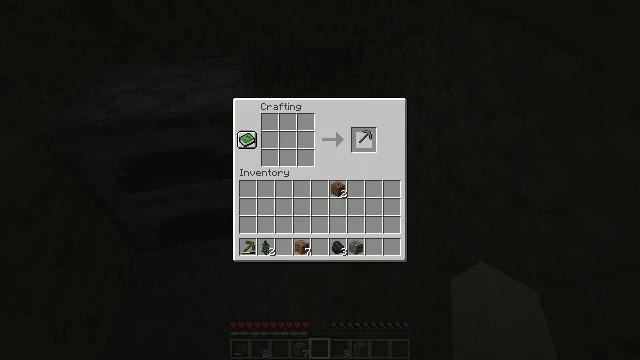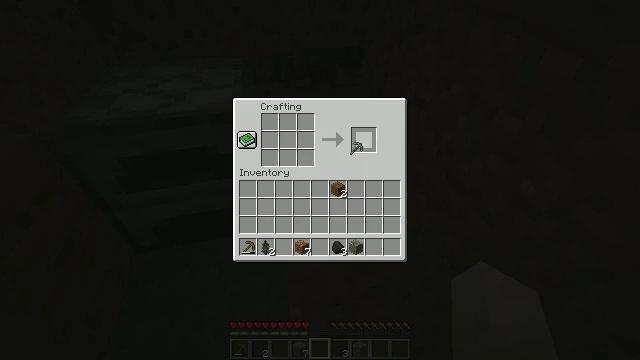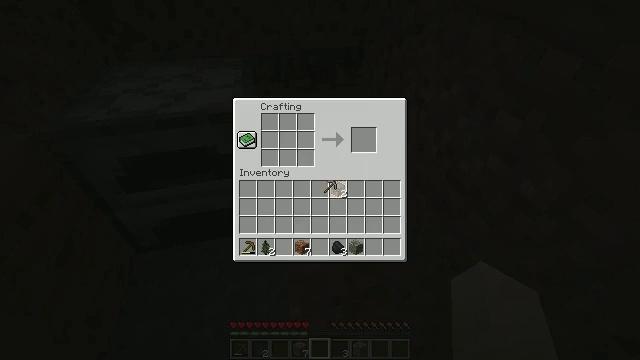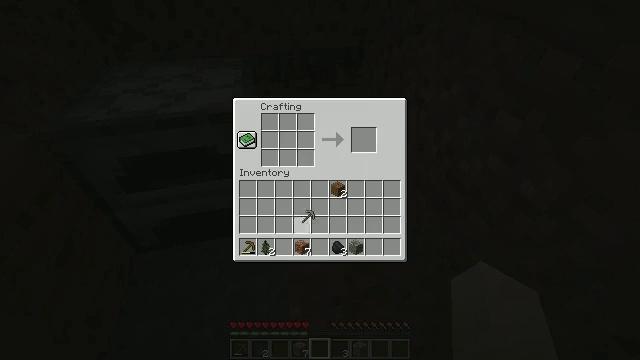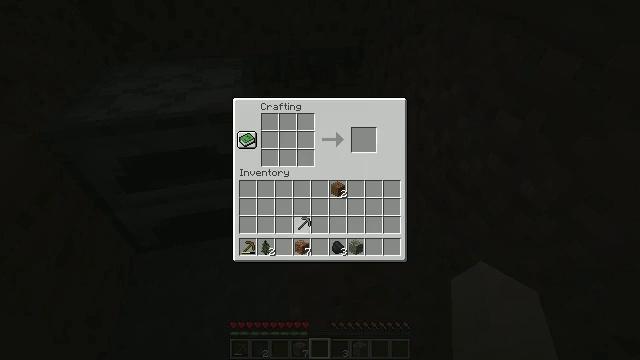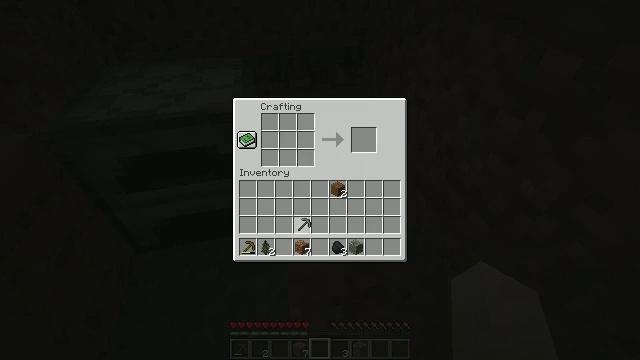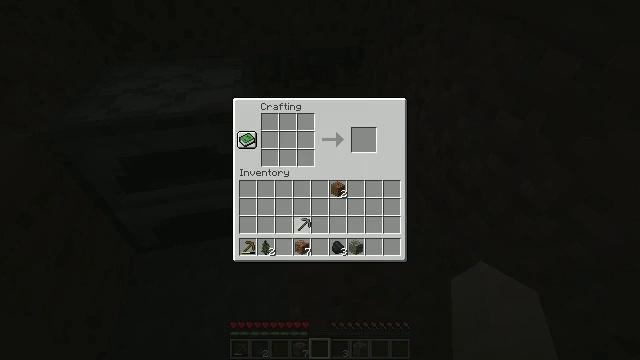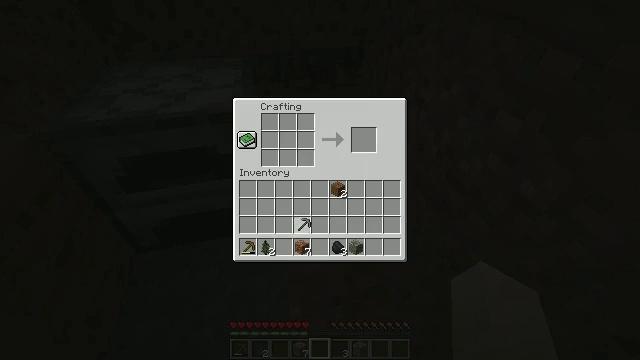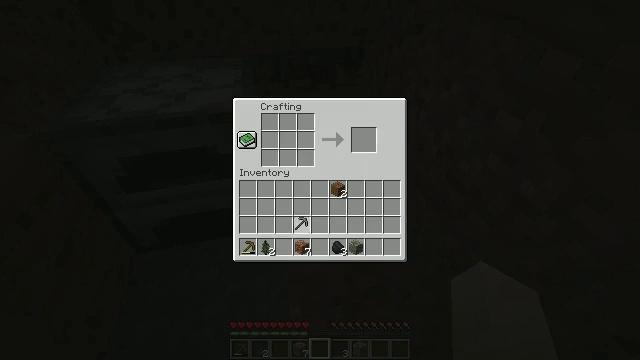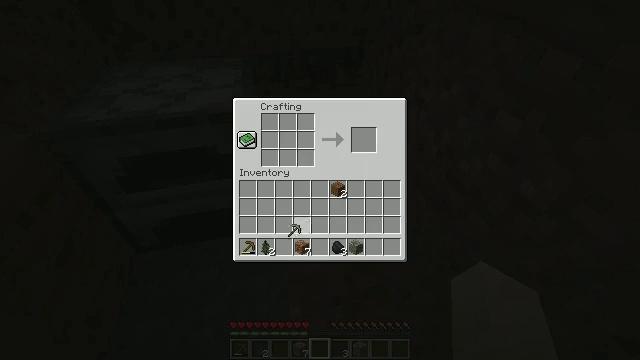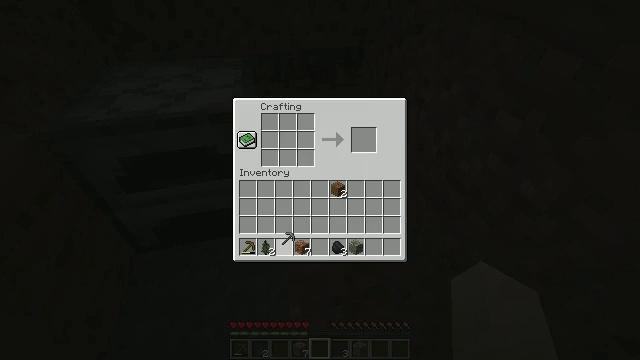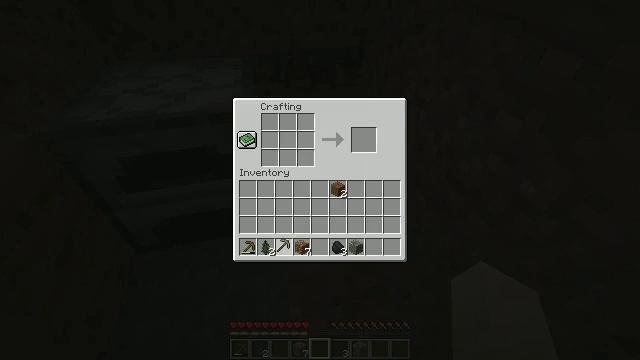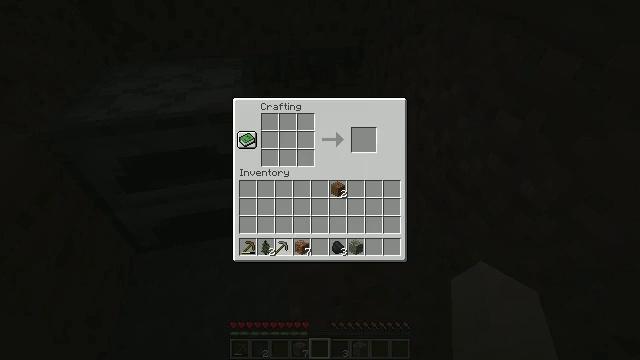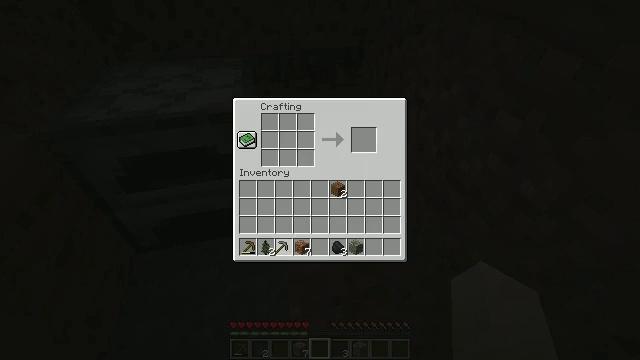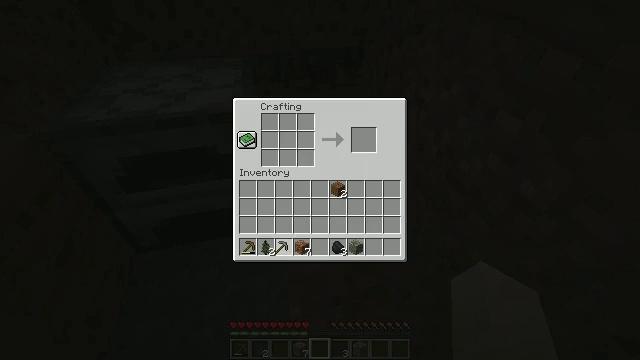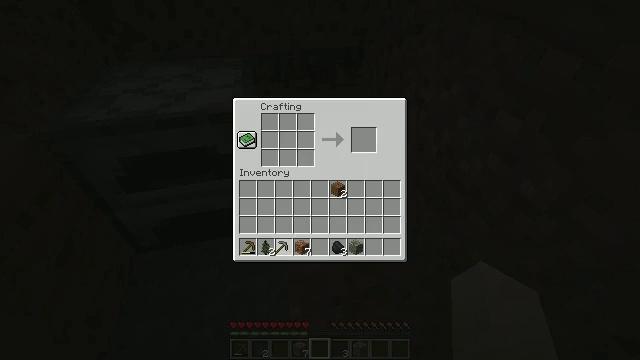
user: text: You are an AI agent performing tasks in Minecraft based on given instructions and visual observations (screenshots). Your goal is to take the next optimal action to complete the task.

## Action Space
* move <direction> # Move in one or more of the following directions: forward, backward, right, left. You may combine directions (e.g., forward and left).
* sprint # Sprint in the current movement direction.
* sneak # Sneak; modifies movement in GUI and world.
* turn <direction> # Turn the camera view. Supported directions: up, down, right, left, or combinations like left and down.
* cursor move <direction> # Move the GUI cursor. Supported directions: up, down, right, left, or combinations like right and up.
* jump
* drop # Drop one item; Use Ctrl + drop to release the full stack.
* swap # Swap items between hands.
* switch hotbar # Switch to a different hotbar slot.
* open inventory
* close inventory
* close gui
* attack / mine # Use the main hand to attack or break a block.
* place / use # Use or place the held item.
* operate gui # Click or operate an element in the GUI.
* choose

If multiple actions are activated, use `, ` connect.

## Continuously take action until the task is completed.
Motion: motion action
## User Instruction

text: Break spruce planks from a structure.
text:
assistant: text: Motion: cursor move left and down, open gui
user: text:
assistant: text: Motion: cursor move left and down
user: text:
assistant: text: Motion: cursor move left and down
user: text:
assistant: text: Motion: cursor move down
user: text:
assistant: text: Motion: no_op
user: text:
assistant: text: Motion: no_op
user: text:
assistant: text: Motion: no_op
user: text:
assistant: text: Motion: no_op
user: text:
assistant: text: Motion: cursor move left
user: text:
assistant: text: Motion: cursor move down
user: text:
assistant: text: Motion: cursor move down
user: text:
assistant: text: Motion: no_op
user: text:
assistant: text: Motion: no_op
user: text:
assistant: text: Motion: no_op
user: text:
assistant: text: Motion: no_op
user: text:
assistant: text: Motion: operate gui
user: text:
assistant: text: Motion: operate gui
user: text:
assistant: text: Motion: no_op
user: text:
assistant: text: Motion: no_op
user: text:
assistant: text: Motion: no_op
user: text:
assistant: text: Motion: no_op
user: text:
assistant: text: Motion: no_op
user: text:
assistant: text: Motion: no_op
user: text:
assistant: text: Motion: no_op
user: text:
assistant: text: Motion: no_op
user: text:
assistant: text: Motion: close gui
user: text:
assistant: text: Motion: open inventory
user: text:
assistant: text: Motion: open inventory
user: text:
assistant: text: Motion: no_op
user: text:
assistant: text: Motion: no_op